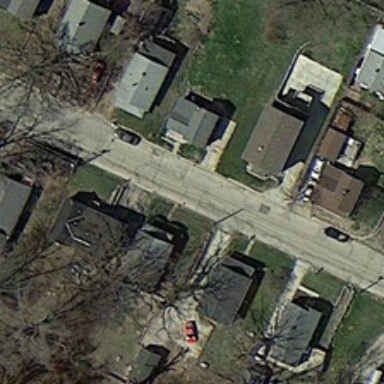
Many residential houses are on the lawn, like straight line,like ring .